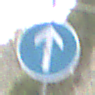
Verkehrszeichen: VorgeschriebeneFahrtrichtungGeradeaus
Umgebung: Outdoor, Nature
Tageszeit: MorningAfternoon
Wetter: PartlyCloudy
Licht: Natural
Jahreszeit: NotSpecified
Kontrast: LowContrast